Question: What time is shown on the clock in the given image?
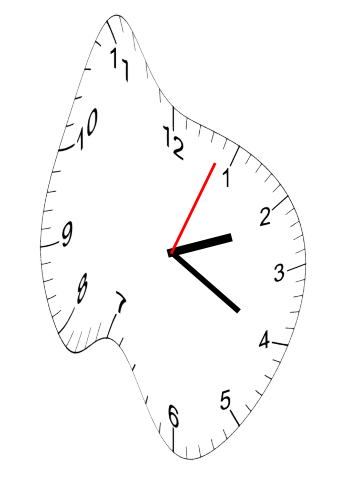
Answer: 02:20:04